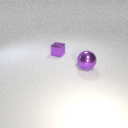
small purple metal cube to the left of large purple metal sphere